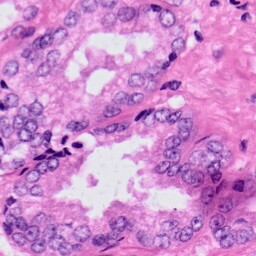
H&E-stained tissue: Prostate